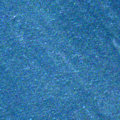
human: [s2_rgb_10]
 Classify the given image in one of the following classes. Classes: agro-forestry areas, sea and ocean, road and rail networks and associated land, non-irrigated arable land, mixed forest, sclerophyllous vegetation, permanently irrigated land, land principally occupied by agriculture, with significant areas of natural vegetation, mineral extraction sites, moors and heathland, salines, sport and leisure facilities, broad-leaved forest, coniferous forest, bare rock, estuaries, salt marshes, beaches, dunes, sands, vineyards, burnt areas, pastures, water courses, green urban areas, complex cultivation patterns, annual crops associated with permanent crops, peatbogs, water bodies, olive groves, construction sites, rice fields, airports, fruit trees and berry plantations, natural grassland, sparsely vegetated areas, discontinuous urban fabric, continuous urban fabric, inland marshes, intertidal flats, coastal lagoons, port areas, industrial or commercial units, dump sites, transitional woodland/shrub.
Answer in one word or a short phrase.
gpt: sea and ocean